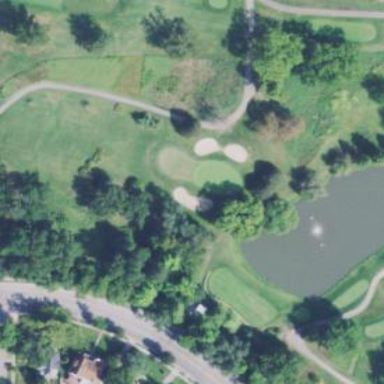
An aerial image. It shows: Golf hole.